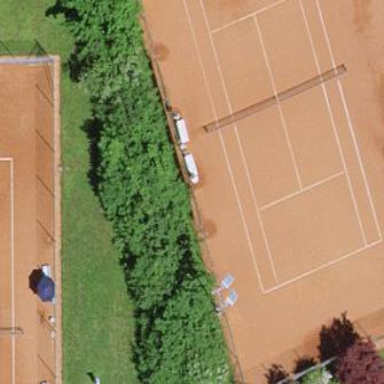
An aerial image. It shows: Tennis court on pitch.